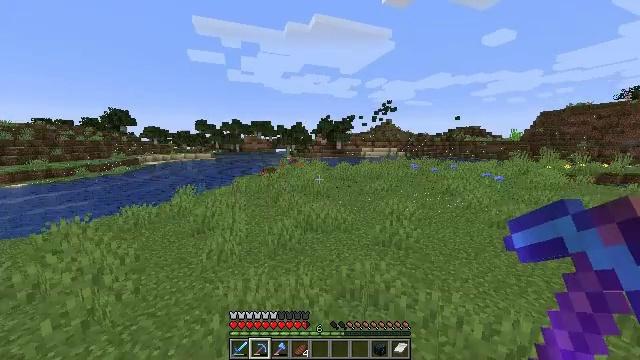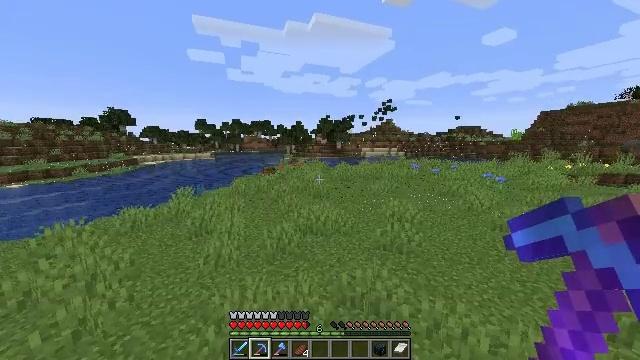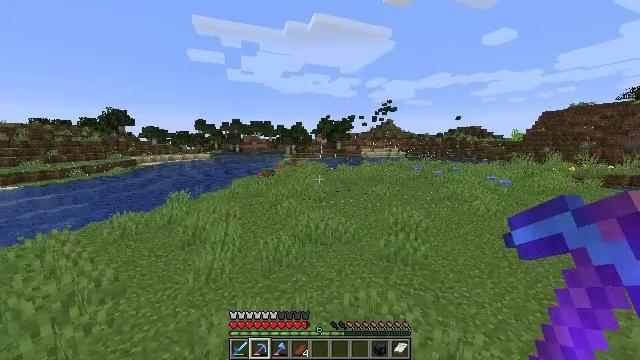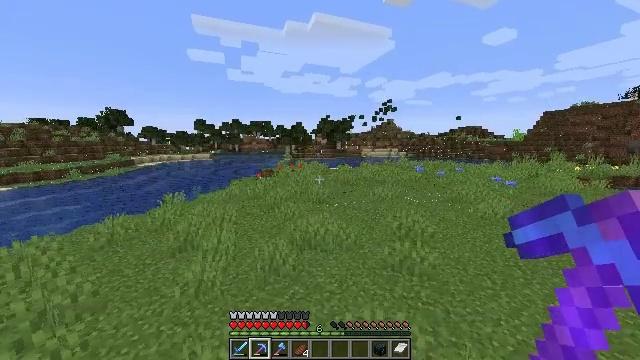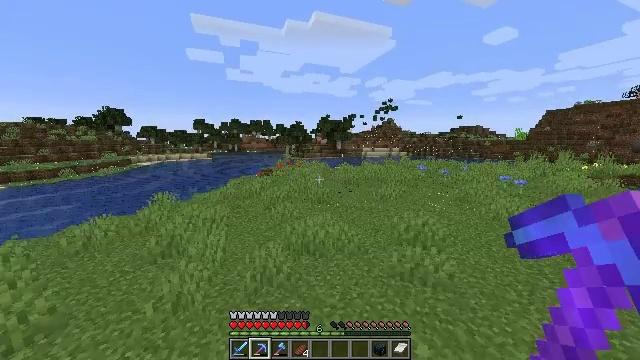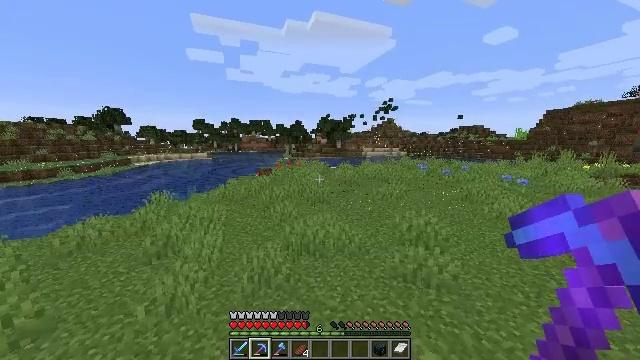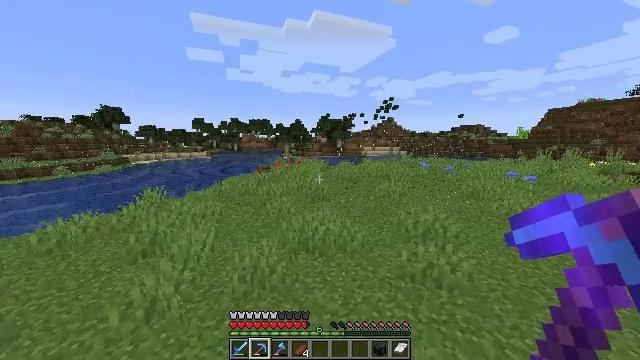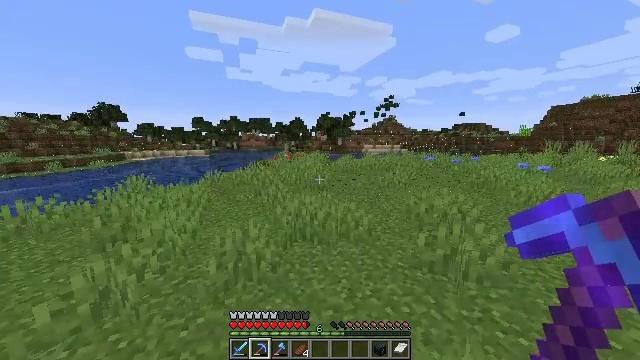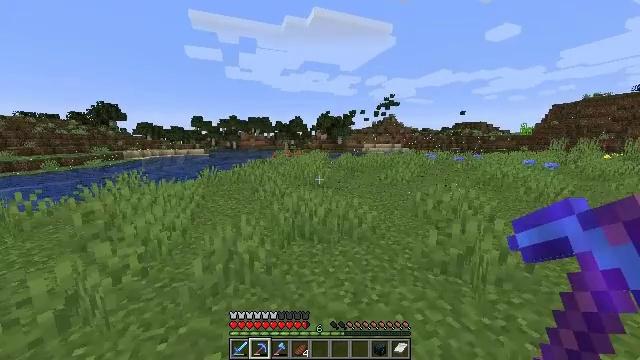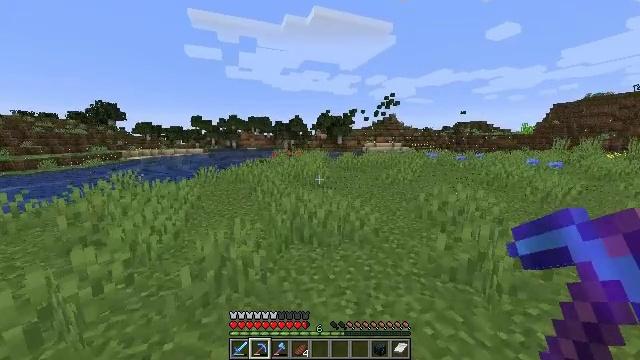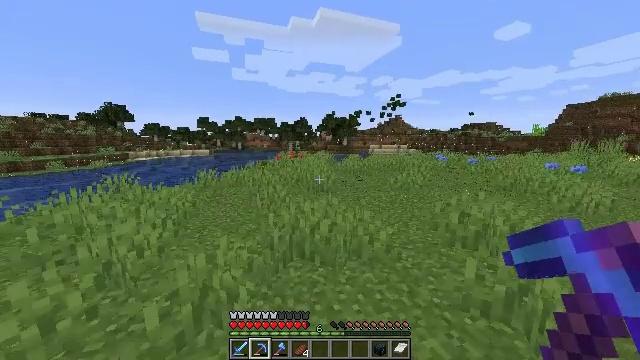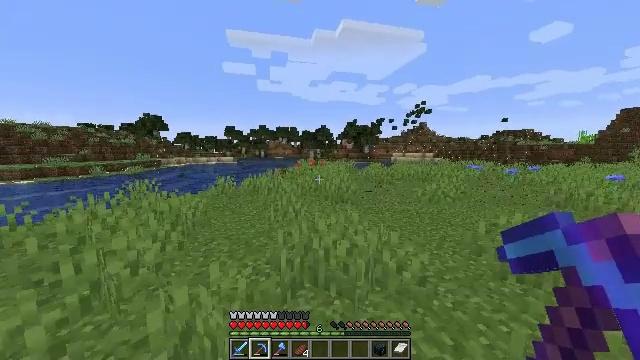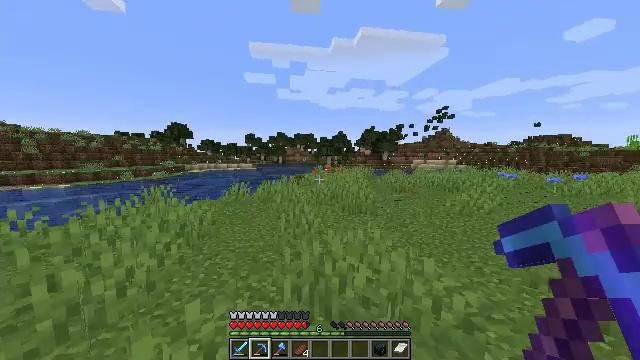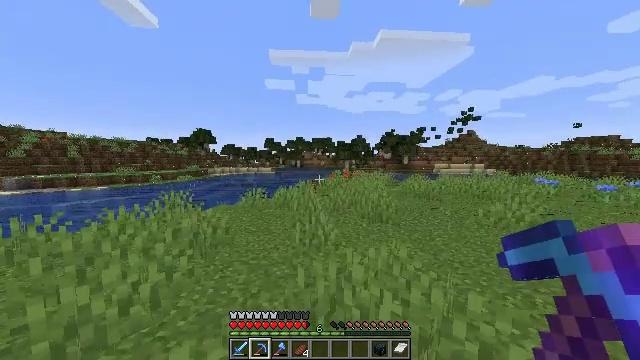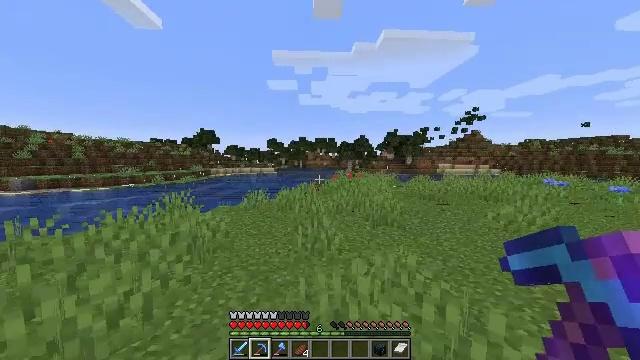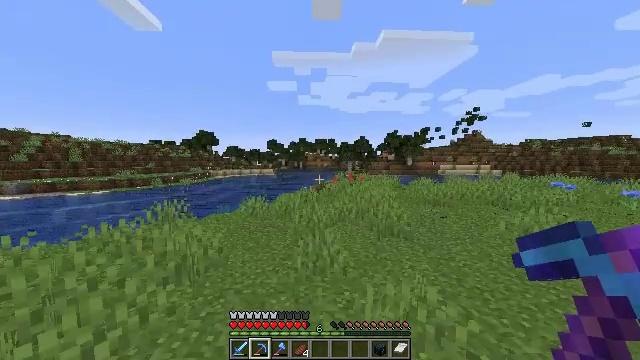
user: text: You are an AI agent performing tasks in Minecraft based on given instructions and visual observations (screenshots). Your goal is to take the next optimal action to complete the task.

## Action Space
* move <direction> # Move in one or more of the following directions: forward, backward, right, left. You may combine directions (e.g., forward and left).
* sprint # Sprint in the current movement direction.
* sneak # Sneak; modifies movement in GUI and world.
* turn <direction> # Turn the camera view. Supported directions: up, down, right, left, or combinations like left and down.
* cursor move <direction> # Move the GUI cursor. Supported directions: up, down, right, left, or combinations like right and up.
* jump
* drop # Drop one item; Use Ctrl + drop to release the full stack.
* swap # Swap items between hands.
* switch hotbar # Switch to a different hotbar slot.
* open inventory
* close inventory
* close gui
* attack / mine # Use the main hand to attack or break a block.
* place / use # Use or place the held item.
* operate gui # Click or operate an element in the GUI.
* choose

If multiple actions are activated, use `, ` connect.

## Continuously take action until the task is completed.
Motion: motion action
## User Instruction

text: Gather birch log for crafting.
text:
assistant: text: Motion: move forward, sprint, jump
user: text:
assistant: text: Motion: move forward, sprint, jump
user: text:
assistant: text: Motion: move forward, sprint, jump
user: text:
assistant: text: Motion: move forward, sprint, jump
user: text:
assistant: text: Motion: move forward, sprint, jump
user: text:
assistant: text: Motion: move forward, sprint, jump
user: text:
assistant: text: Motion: move forward, sprint, jump
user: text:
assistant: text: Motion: move forward, sprint
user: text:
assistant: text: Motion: move forward, sprint
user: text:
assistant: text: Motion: move forward, sprint, turn left
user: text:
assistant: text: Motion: move forward, sprint, turn left and up
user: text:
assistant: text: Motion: move forward, sprint, turn left and up
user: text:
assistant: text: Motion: move forward, sprint, turn left and up
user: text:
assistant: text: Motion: move forward, sprint
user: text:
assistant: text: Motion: move forward, sprint, jump
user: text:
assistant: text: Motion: move forward, sprint, jump
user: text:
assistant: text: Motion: move forward, sprint, jump
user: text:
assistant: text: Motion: move forward, sprint, turn right, jump
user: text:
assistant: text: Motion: move forward, sprint, turn right
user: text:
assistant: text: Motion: move forward, sprint, jump
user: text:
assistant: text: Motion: move forward, sprint, jump
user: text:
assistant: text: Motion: move forward, sprint, jump
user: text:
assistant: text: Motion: move forward, sprint, jump
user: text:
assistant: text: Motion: move forward, sprint, jump
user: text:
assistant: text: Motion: move forward, sprint, jump
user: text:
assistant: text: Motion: move forward, sprint, jump
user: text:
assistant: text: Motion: move forward, sprint, turn right
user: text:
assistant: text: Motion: move forward, sprint, turn right and down
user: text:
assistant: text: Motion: move forward, sprint, turn right
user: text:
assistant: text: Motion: move forward, sprint